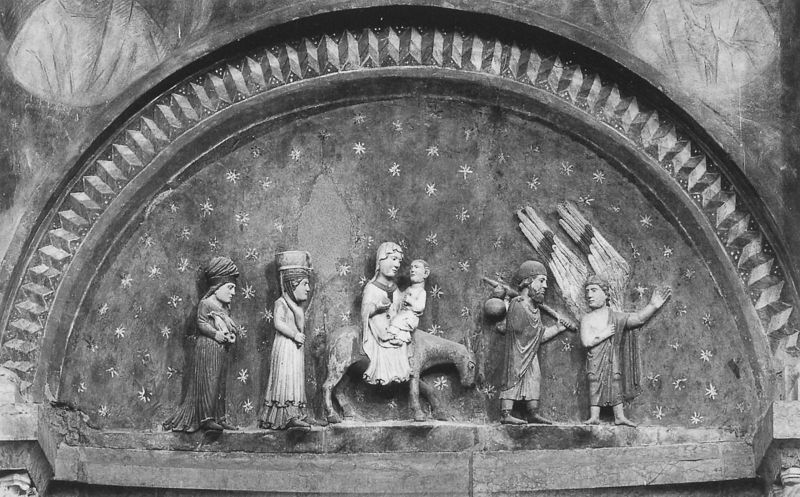
Titel: Baptisterium in Parma
Standort: Parma, Baptisterium (EU - I - Emilia-Romagna)
Schlagwörter: flügel, himmel, weg, kind, mutter, rechts, esel, engel, reiten, relief, bogen, stab, bündel, sterne, jesus, reise, krippe, weisen, morgenland, sternschnuppe, betlehem